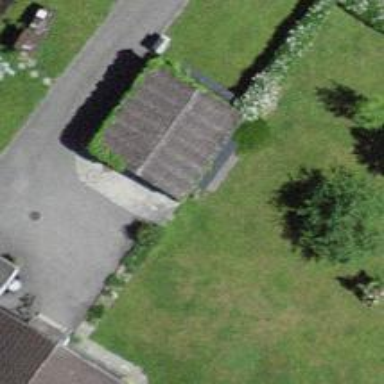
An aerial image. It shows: Garage building.